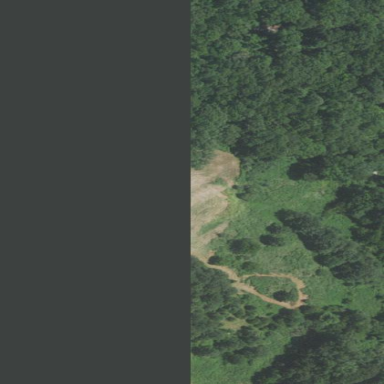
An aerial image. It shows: Mixed woodland with variety of leaf types and cycles.